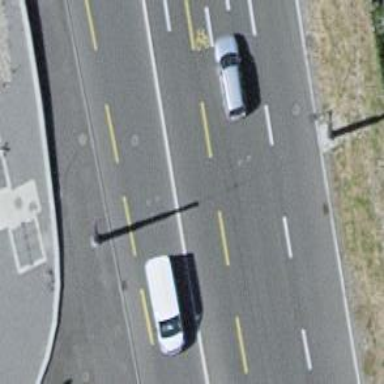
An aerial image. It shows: Paved road with primary highway designation. There is lane for cyclists on the left and trolley wires are present.